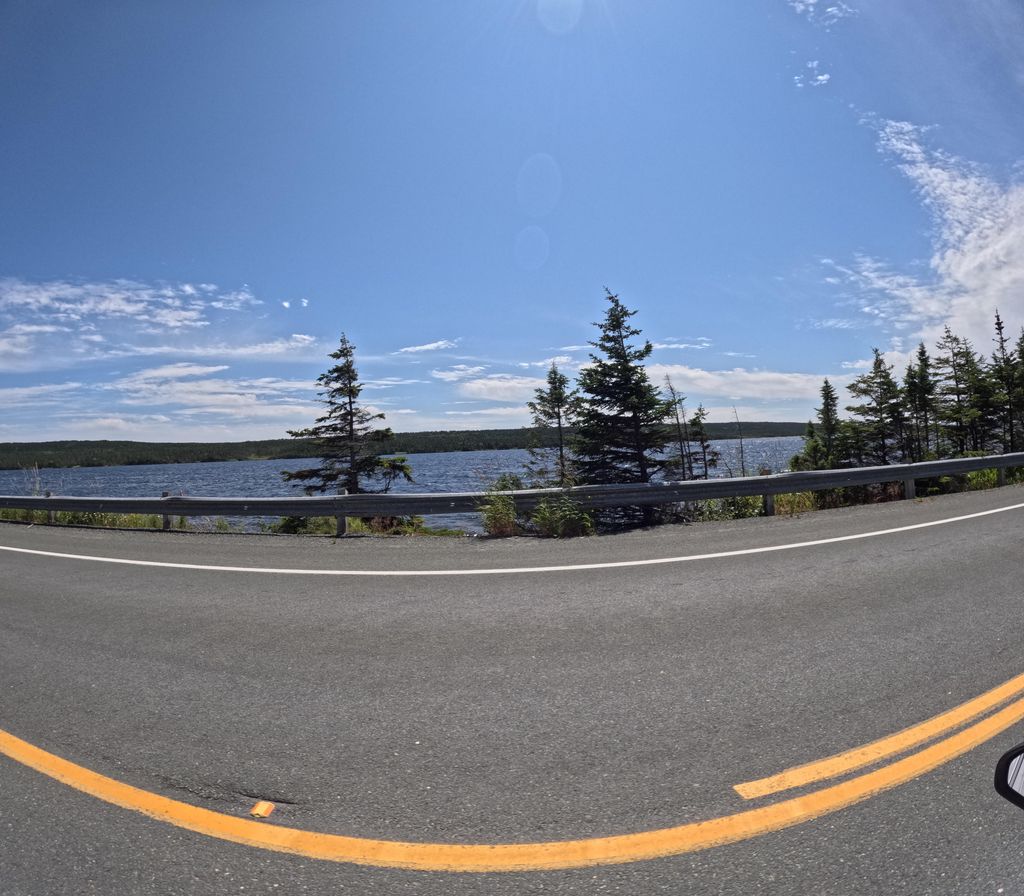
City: st_johns